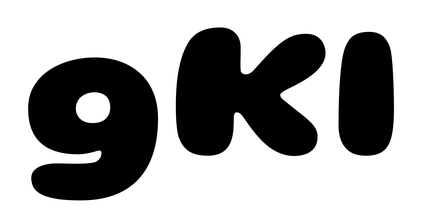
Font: Gluten_ExtraBold